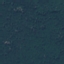
Land use / land cover: Forest